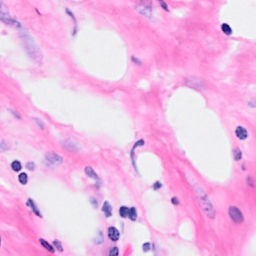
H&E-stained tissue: Breast